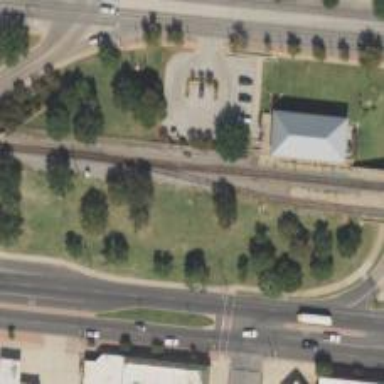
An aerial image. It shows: Railway siding for service.